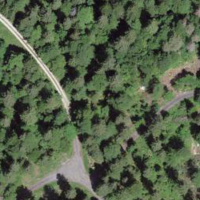
EUNIS habitat code: 43
Species observed at this site:
Cardamine heptaphylla